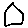
Label: hexagon